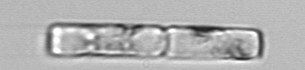
Label: Guinardia_delicatula